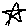
Label: star